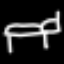
Label: bed